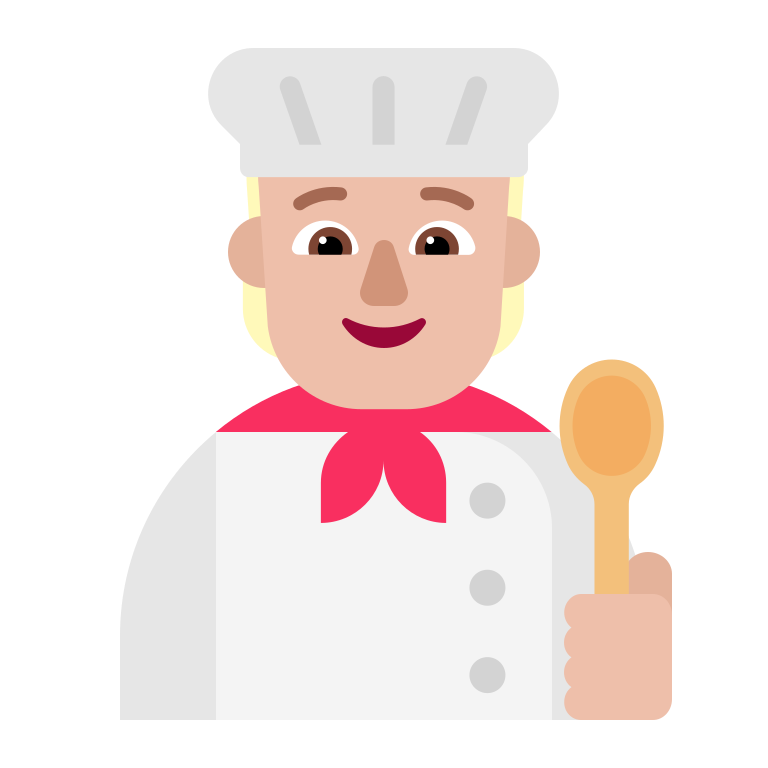
cook flat  light